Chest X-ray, PA view. Patient: 33 years old, sex F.
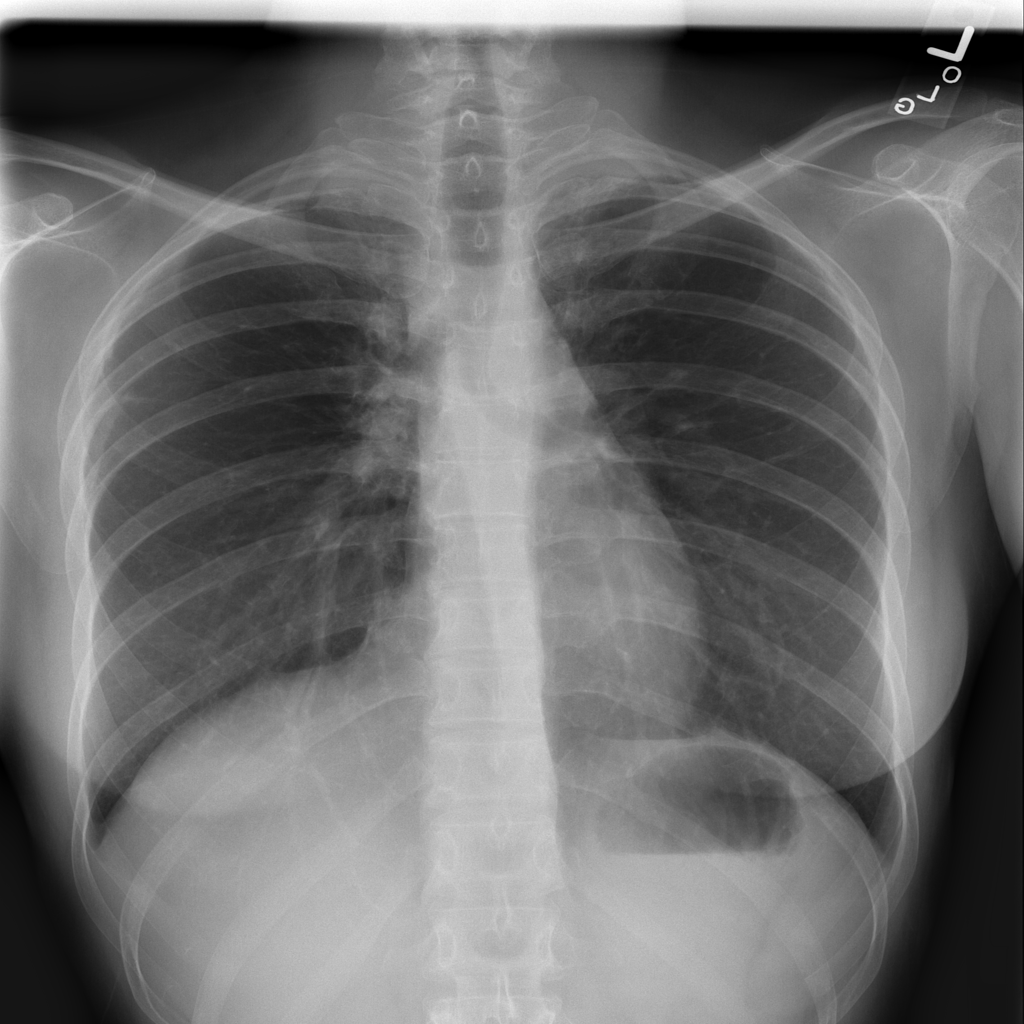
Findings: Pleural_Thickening